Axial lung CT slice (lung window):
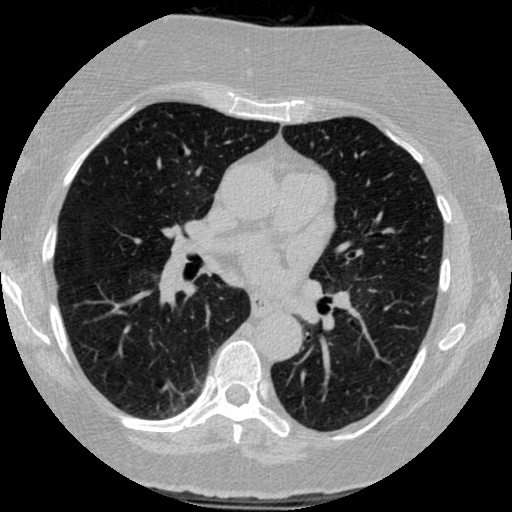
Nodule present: no